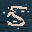
Label: 5